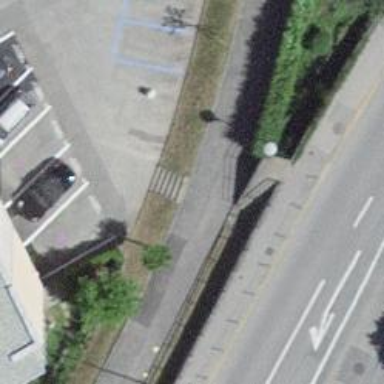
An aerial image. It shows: Set of steps on the road.